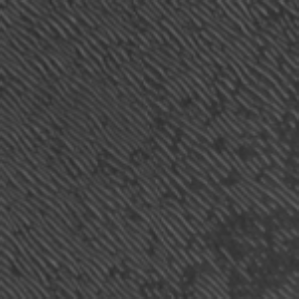
Label: frost